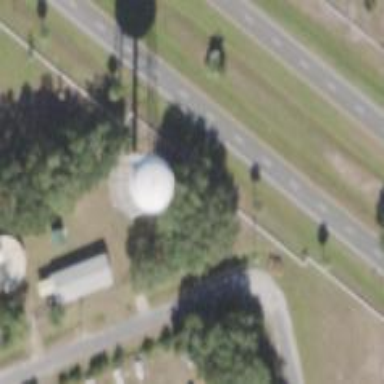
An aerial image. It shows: Water tower that is man-made.